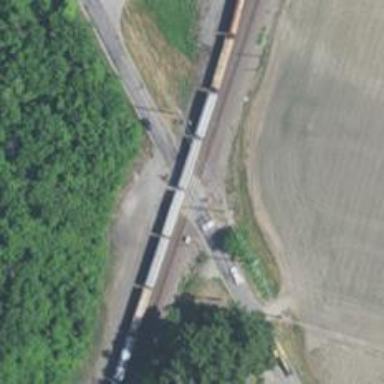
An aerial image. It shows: Railway level crossing.